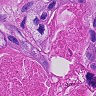
Metastatic tissue present: yes